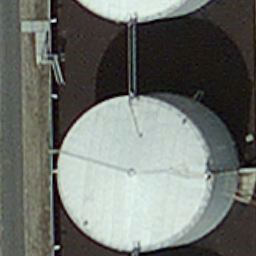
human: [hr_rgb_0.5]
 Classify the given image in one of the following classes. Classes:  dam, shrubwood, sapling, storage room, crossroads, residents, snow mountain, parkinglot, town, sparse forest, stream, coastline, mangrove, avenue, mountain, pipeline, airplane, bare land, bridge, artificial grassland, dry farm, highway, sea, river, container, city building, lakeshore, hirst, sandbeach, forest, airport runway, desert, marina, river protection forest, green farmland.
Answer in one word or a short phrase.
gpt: storage room